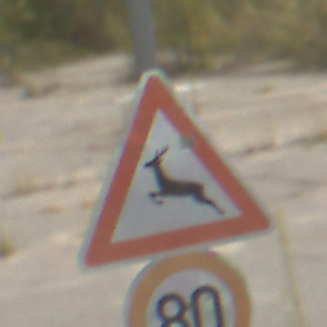
Verkehrszeichen: WildwechselRechts
Zusatzzeichen unten: Geschwindigkeit80
Umgebung: Outdoor, Suburban
Tageszeit: Midday
Wetter: PartlyCloudy
Licht: Natural
Jahreszeit: Summer
Kontrast: HighContrast